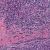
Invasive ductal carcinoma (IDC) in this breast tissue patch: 0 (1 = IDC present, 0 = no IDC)